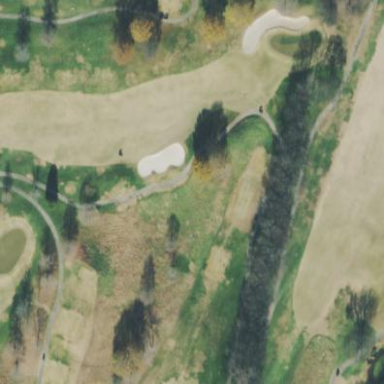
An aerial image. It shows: Scenic golf fairway.